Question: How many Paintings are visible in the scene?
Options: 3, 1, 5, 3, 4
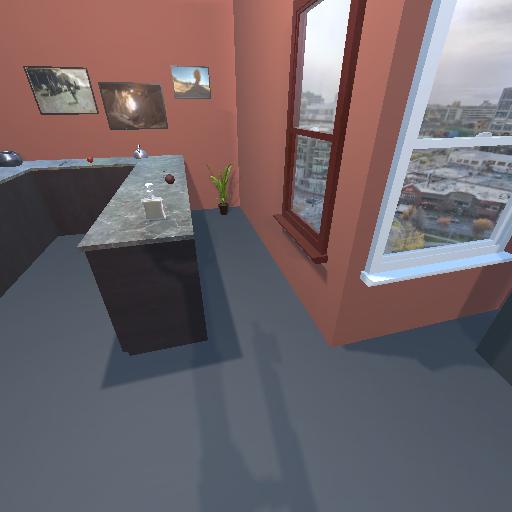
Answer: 3